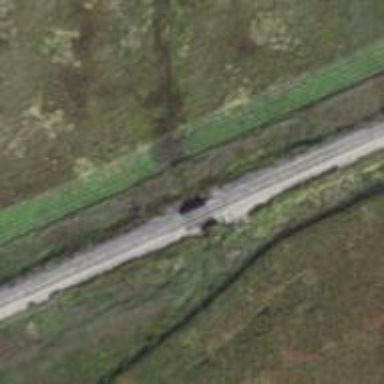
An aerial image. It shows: Bridge over railway line.